Question: I have a that contains links with menus and submenus to the pages on my site. These are included in my master pages and resource files.
I also have a with the same links to the same pages.
I also have some links (legal, contact, etc.) .
The reason I have my website set up like this is because many of my clients are older engineers who aren't too savvy with the internet, and this gives makes the website "easier to navigate" for those types of viewers.
Perhaps this photo will make things more clear:

My question is, is that am I being potentially punished, SEO-wise, by SE bots for having "", or ""? If so, is it recommended that I just take the vertical menu in the left column down and put other things there? Any guidance would be greatly appreciated!
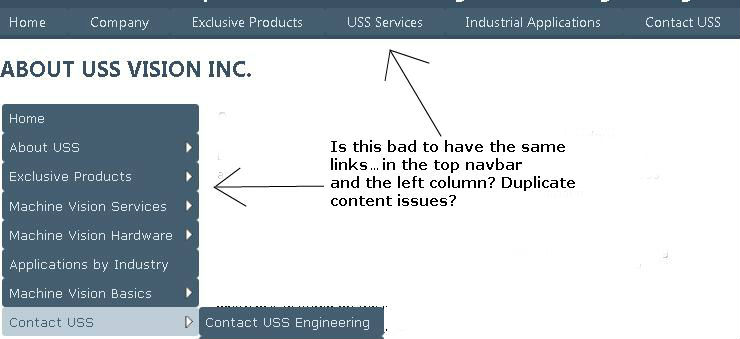
Answer: No, this is not duplicate content.
Duplicate content is about larger amounts of text (non markup). Virtually every site has some duplicate, usually on every page, for stuff like headers and footers. That is not what Google or the Panda update is concerned with.